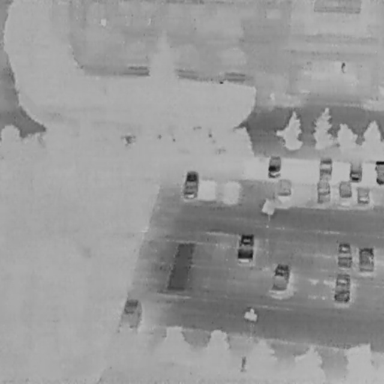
There are 14 objects shown in the infrared image, including 13 Cars, and a Person.